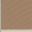
Piece: xx